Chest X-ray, AP view. Patient: 82 years old, sex F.
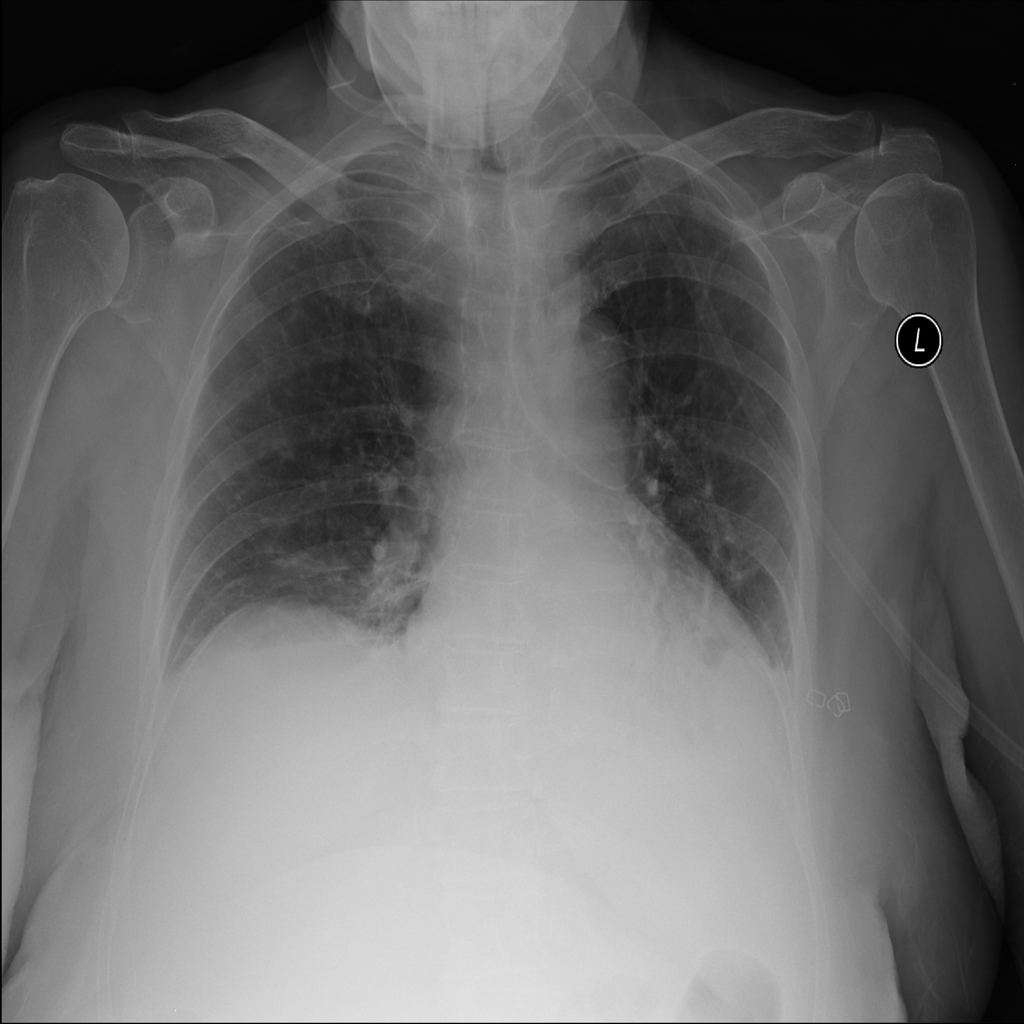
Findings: Atelectasis